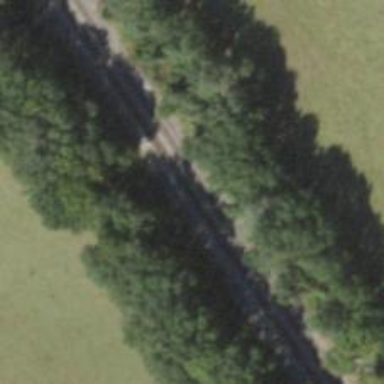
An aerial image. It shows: Railway track.